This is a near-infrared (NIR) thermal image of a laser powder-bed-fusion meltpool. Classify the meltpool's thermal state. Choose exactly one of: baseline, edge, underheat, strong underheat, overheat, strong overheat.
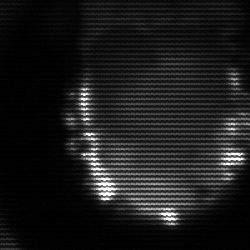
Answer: baseline